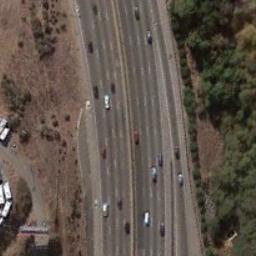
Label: freeway